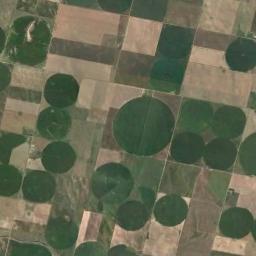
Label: circular_farmland